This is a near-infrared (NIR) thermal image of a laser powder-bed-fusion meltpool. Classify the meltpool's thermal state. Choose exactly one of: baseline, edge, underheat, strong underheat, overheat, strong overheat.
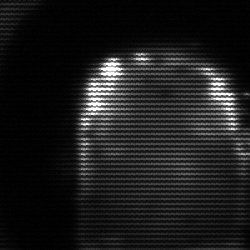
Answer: baseline